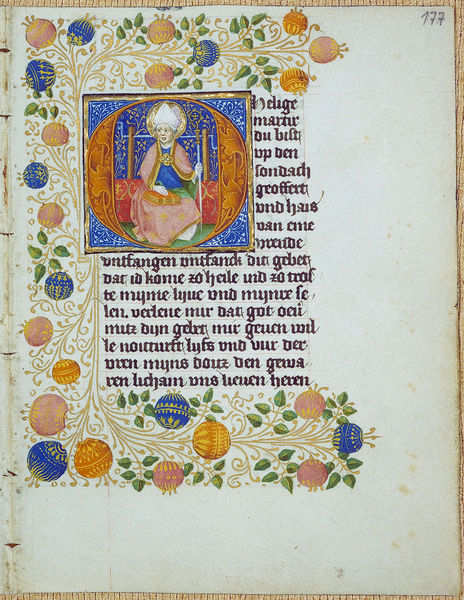
Titel: Lochner-Gebetsbuch
Künstler: Stefan Lochner
Institution: Darmstadt, Universitäts- und Landesbibliothek
Schlagwörter: blumen, bibel, früchte, äpfel, bischof, buch, beeren, initiale, kugeln, buchseite, verziert, heiliger, blumenranken, heidelbeeren, hirtenstab, buchillustration, bischofsstab, buchmalerei, inkunabel, o, initale, florale ornamente, christbaumkugeln